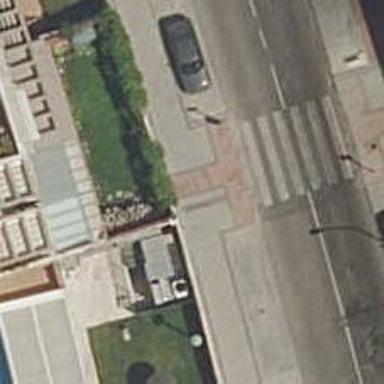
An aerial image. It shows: Footway with asphalt surface and zebra crossing.